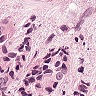
Metastatic tissue present: yes